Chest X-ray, PA view. Patient: 22 years old, sex F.
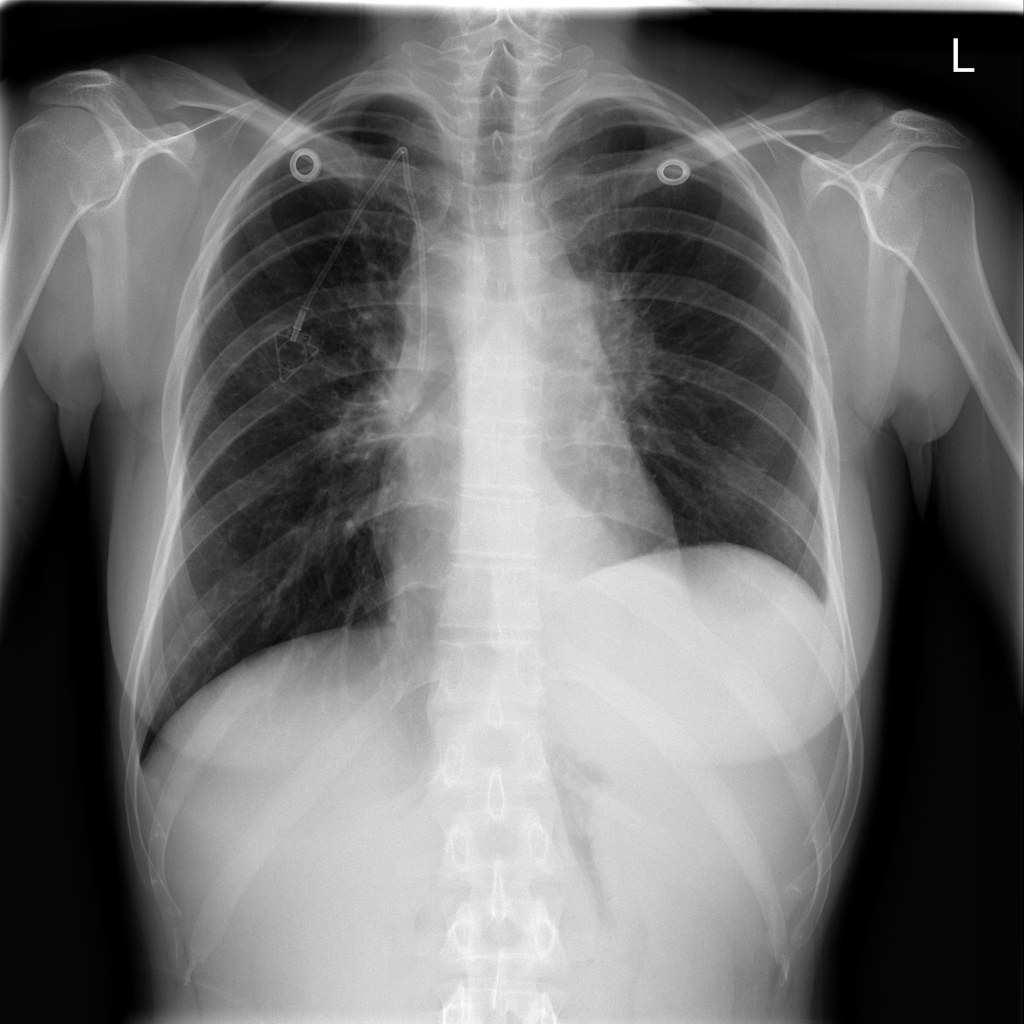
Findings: Effusion